Question: I want to achieve this: retrieve a word from a CSV file, then look for the existence of a hashtag with the word in a post the problem is that I was unable to perform the concatenation

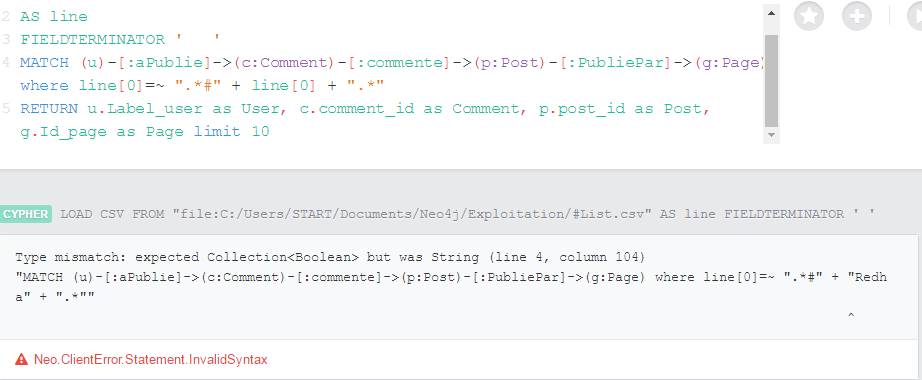
Answer: The "Type mismatch" error could be solved by enclosing the concatenation in parentheses, as in:
'''
WHERE line[0] =~ (".*#" + line[0] + ".*")
'''
However, logically, that 'WHERE' clause can never be true. A string cannot be equal to a longer string (itself, preceded by an extra character).
If you just trying to see if a word starts with a hashtag, this should work:
'''
WHERE line[0] STARTS WITH "#"
'''
Or, if you want to see if there is a hashtag in the string:
'''
WHERE line[0] CONTAINS "#"
'''